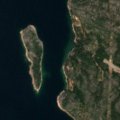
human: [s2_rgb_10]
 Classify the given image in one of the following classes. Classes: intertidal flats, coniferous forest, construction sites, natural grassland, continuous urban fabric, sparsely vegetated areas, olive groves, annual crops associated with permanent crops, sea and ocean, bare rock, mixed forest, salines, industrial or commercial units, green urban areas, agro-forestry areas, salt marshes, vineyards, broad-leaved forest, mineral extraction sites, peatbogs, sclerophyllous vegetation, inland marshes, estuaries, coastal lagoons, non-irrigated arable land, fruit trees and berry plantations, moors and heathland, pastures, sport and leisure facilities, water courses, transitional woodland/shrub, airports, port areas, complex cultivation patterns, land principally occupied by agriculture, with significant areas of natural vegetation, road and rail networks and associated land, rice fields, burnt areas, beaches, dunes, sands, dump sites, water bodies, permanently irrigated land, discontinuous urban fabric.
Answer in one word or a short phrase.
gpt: mixed forest, sea and ocean